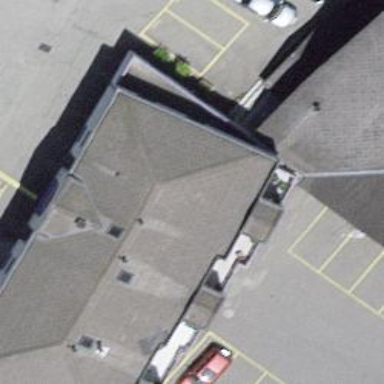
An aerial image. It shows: Post office.